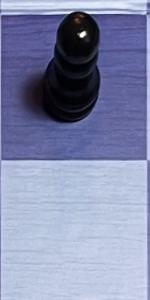
Label: Empty